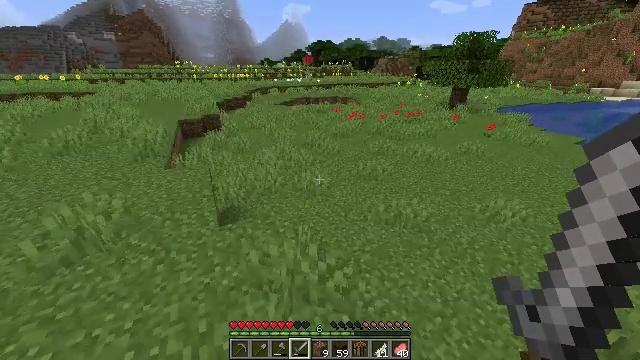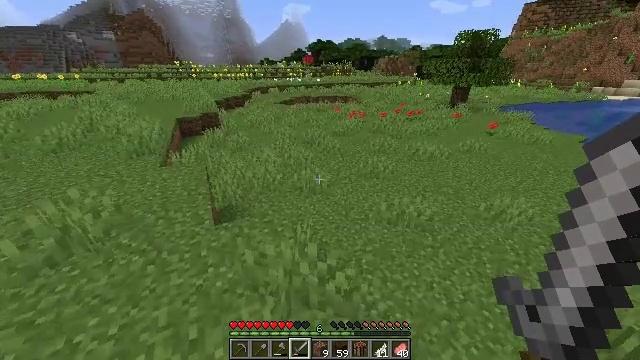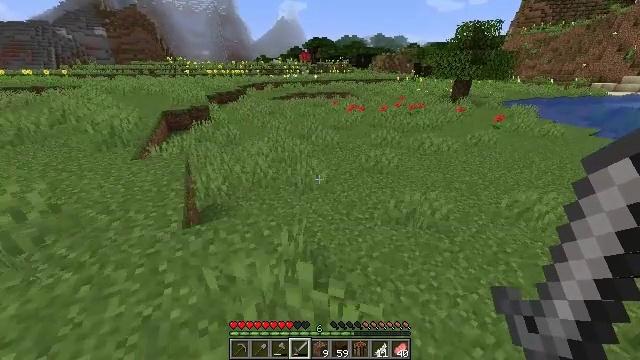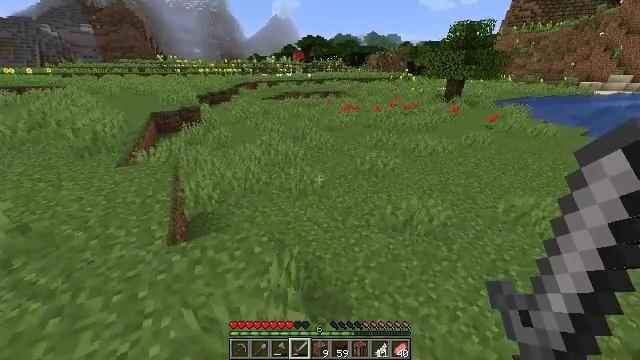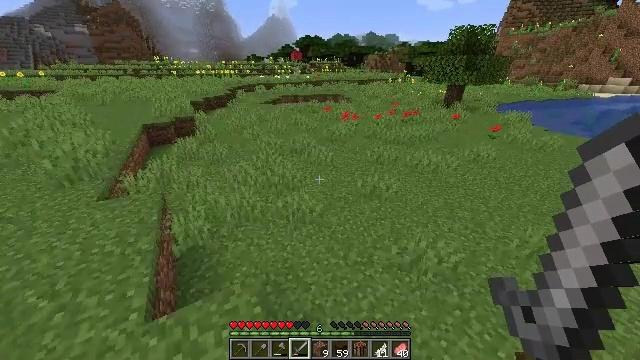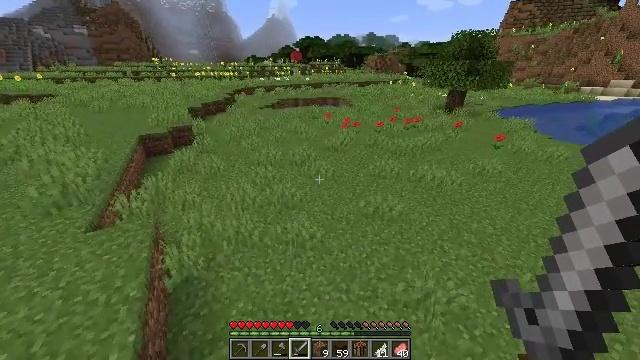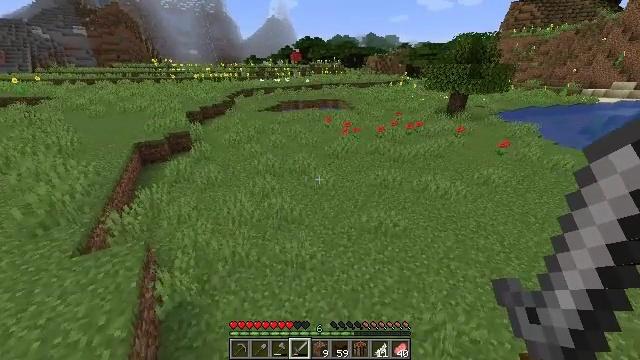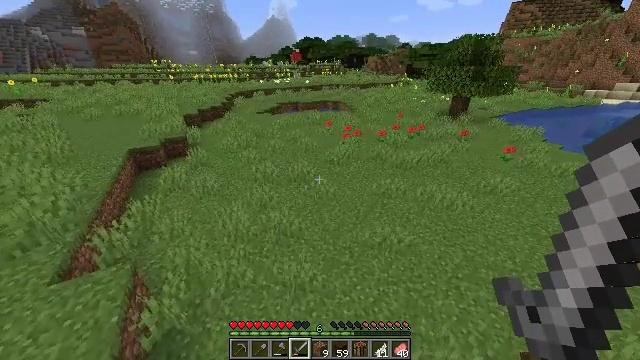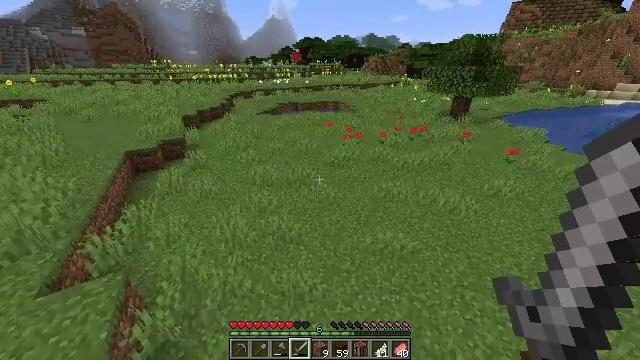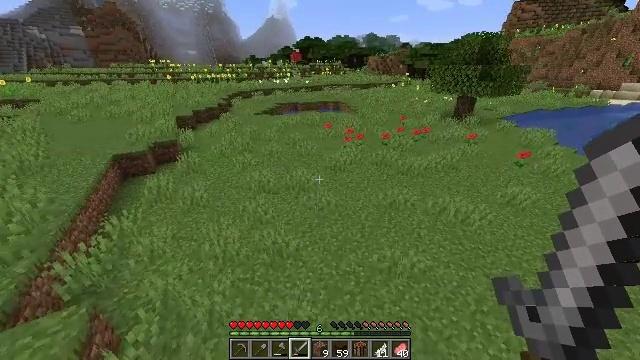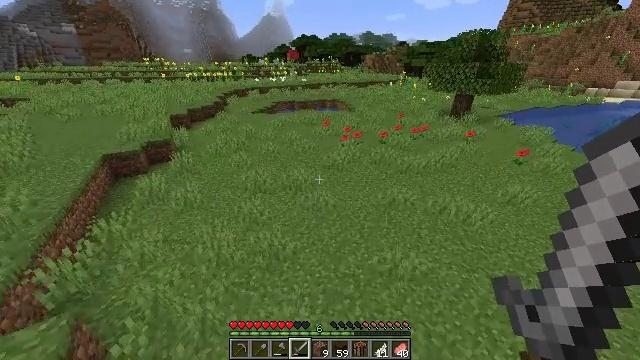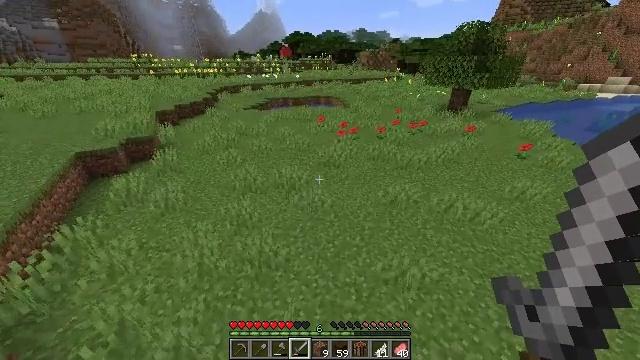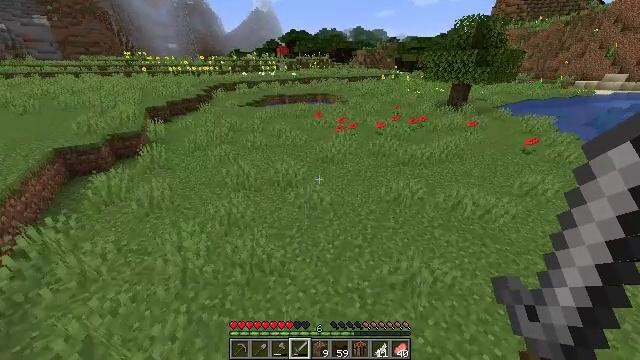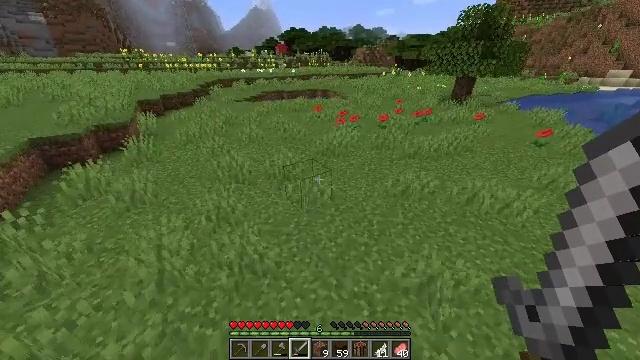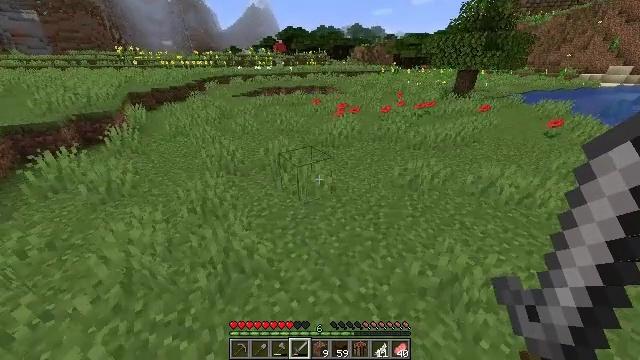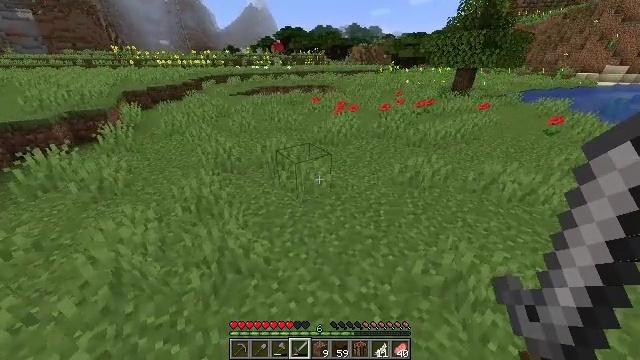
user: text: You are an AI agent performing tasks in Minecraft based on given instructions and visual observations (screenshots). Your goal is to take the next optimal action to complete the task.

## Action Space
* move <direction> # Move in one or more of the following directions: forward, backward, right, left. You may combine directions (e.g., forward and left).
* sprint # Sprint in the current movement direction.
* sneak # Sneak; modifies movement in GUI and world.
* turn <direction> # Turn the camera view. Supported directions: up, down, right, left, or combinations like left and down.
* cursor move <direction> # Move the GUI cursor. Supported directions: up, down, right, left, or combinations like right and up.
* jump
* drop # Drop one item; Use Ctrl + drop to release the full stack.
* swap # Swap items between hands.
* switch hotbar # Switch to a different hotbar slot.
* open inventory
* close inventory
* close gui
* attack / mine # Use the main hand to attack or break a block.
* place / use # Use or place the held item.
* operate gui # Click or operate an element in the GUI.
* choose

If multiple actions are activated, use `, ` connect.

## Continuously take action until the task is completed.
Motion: motion action
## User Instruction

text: Attack the sunflower to harvest it.
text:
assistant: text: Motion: move forward, sprint, jump
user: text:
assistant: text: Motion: move forward, sprint, jump
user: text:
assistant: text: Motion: move forward, sprint, turn right, jump
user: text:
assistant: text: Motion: move forward, sprint, jump
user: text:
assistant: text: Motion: move forward, sprint, jump
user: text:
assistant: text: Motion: move forward, sprint, jump
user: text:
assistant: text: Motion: move forward, sprint, jump
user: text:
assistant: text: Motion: move forward, sprint, jump
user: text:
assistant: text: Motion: move forward, sprint, jump
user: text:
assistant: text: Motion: move forward, sprint, jump
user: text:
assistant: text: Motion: move forward, sprint, turn right, jump
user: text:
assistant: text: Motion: move forward, sprint, jump
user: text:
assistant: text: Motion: move forward, sprint, jump
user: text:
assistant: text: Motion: move forward, sprint, jump
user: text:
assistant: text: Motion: move forward, sprint, jump
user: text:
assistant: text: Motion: move forward, sprint, jump
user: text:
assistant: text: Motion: move forward, sprint, jump
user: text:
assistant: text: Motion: move forward, sprint, jump
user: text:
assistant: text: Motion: move forward, sprint, jump
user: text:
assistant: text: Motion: move forward, sprint, turn right, jump
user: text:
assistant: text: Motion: move forward, sprint, turn right, jump
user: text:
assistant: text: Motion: move forward, sprint, turn right, jump
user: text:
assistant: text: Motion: move forward, sprint, turn right, jump
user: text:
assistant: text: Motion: move forward, sprint, turn right, jump
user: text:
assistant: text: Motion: move forward, sprint, turn right, jump
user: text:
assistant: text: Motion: move forward, sprint, turn right, jump
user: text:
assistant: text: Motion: move forward, sprint, turn right, jump
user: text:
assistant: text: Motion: move forward, sprint, turn right, jump
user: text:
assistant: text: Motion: move forward, sprint, turn right, jump
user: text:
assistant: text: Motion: move forward, sprint, turn right, jump